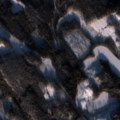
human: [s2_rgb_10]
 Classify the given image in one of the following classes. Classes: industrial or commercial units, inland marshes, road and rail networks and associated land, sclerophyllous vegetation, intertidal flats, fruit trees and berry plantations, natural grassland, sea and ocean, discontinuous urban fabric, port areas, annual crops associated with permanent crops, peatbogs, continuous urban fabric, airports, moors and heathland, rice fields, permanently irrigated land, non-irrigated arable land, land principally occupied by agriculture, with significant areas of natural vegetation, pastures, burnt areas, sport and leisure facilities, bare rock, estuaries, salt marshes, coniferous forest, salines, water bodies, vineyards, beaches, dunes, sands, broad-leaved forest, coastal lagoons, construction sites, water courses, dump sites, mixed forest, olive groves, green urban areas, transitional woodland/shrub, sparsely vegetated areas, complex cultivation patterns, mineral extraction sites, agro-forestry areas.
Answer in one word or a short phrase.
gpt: coniferous forest, mixed forest, transitional woodland/shrub